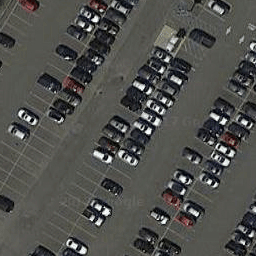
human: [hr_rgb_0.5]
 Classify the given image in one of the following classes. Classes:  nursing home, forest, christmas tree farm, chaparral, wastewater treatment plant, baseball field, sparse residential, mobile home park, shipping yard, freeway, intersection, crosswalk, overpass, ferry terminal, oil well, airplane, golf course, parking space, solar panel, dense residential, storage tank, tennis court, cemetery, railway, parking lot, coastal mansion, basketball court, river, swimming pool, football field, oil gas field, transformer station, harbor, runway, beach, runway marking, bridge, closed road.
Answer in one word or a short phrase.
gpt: parking lot